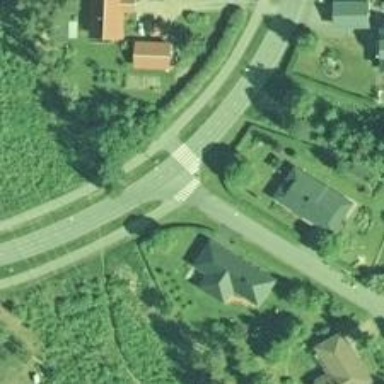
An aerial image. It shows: Zebra crossing on the road.